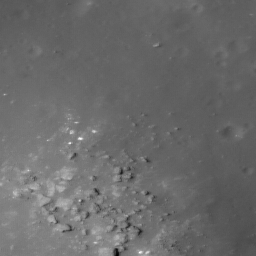
Host type: background_regolith
Lunar coordinates: latitude nan, longitude nan